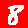
Digit: 8